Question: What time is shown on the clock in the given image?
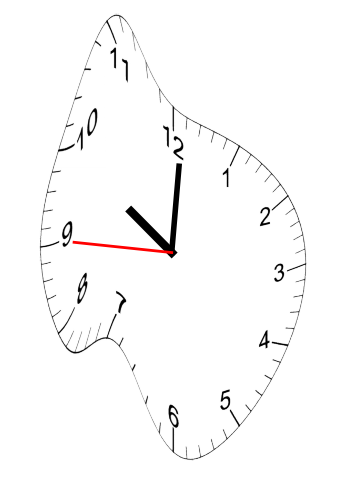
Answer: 10:00:45